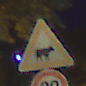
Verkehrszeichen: ViehtriebLinks
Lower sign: Geschwindigkeit20
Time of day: Night
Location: Outdoor (Urban)
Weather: PartlyCloudy
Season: NotSpecified
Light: Artificial